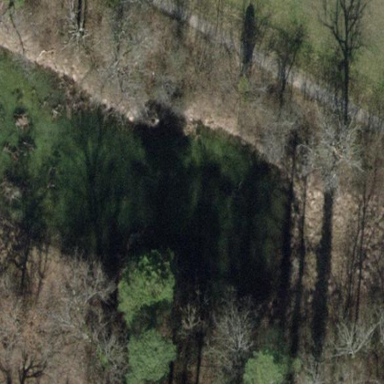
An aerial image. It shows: Pond surrounded by natural water.